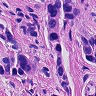
Metastatic tissue present: yes